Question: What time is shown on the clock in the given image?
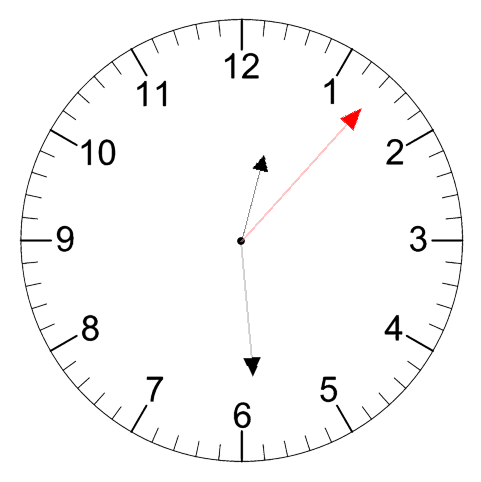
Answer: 12:29:07